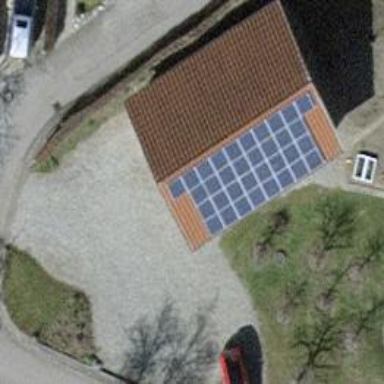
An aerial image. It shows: Solar power generator utilizing photovoltaic technology with solar photovoltaic panels.